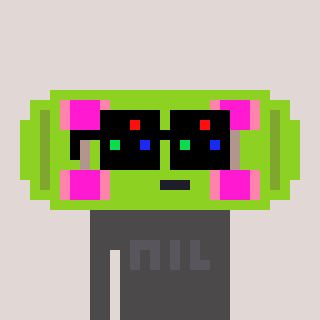
a pixel art character with square black sunglasses, a skateboard-shaped head and a grayscale-colored body on a warm background